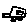
Label: car